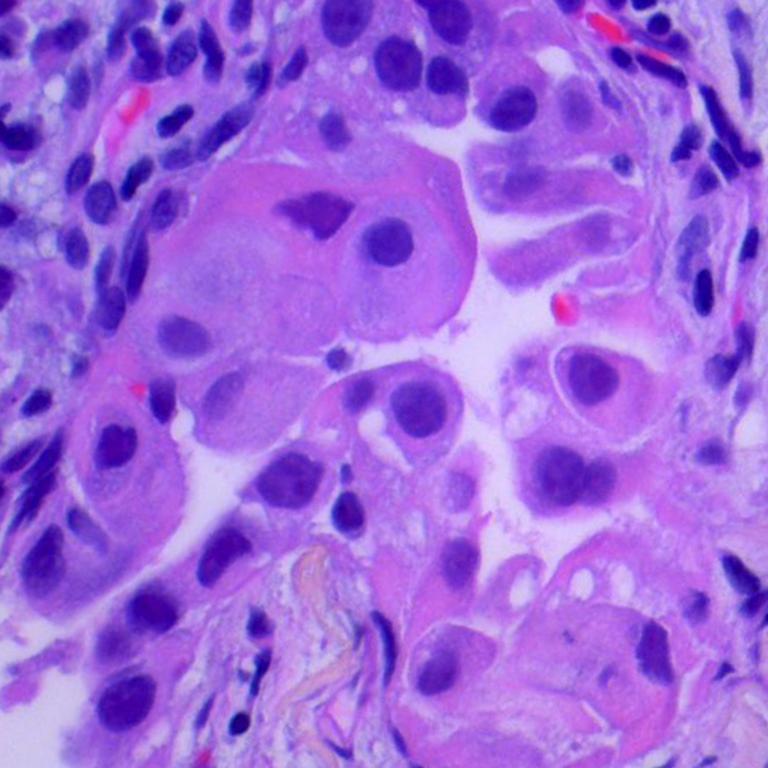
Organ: lung
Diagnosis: adenocarcinomas